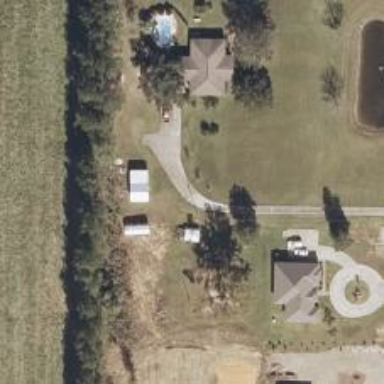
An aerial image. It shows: Driveway.